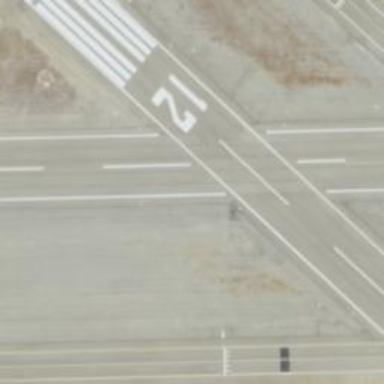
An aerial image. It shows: Runway at airport.